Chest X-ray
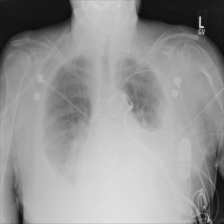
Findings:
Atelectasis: negative
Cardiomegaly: negative
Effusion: positive
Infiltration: negative
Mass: negative
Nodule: negative
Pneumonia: negative
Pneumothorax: negative
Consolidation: negative
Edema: negative
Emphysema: negative
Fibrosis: negative
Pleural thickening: negative
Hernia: negative